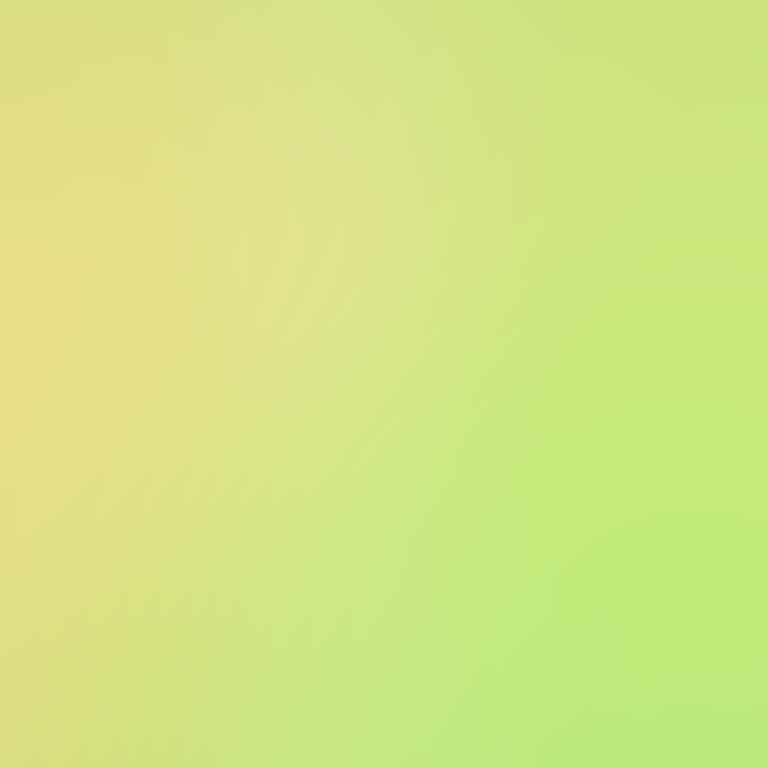
Abstract light effect, smooth gradient from soft yellow to light green, calm atmosphere, diffuse light, no room, no furniture, no objects.